Question: I am new with Ruby and I don't understand ruby Documentation.I cut a piece of ruby documentation. please explain completely this piece.
thanks

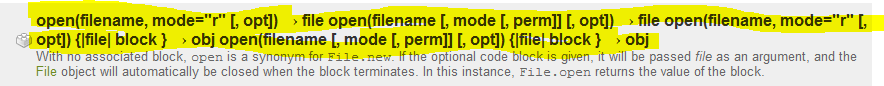
Answer: These are <URL>.
And to clarify the syntax, the first form in your screenshot:
'''
open(filename, mode='r'[, opt]) -> file
'''
means that the first form of 'File#open' method expects following arguments:
- - ''r''-
and that it returns a file object.